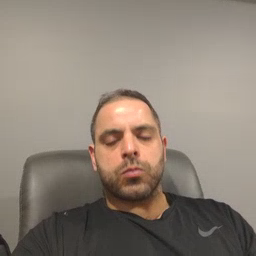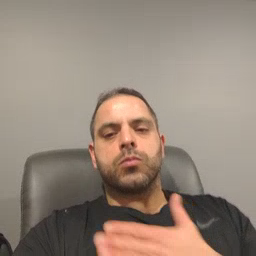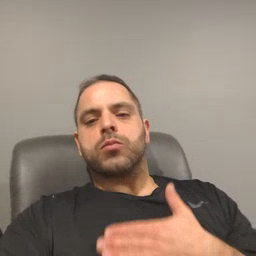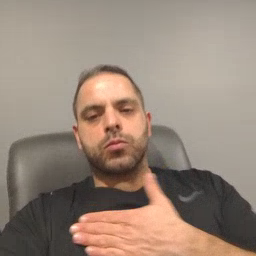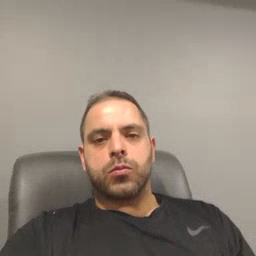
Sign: please